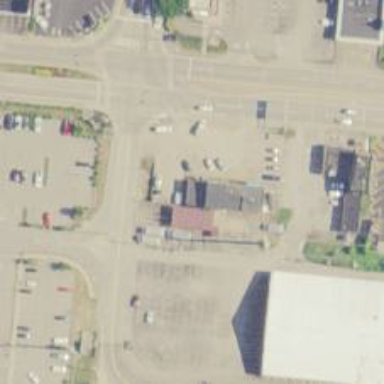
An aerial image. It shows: Post office.